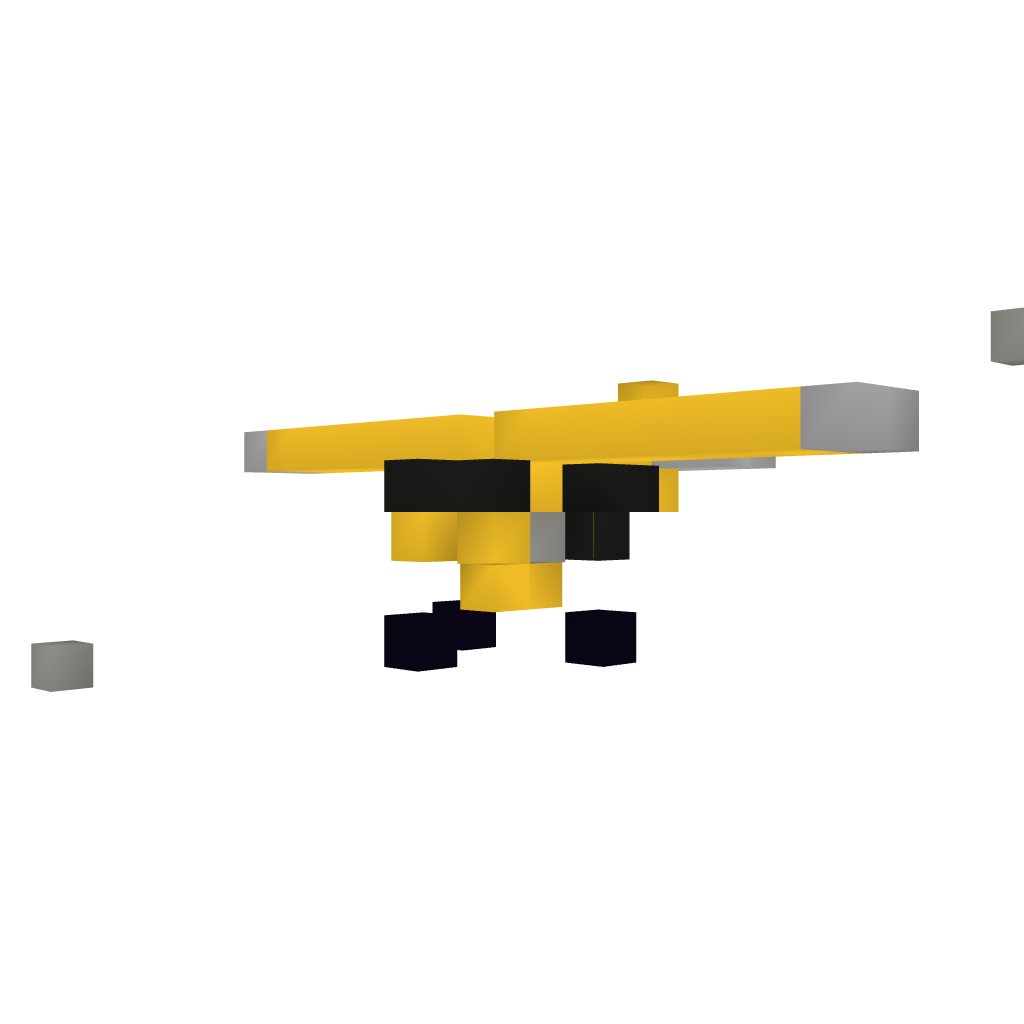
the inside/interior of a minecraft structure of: Little-Wood-Plane